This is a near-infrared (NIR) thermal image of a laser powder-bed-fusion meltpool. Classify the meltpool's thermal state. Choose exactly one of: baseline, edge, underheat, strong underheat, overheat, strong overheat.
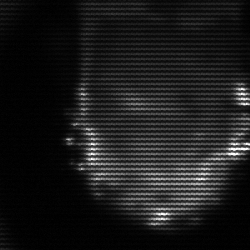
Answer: baseline